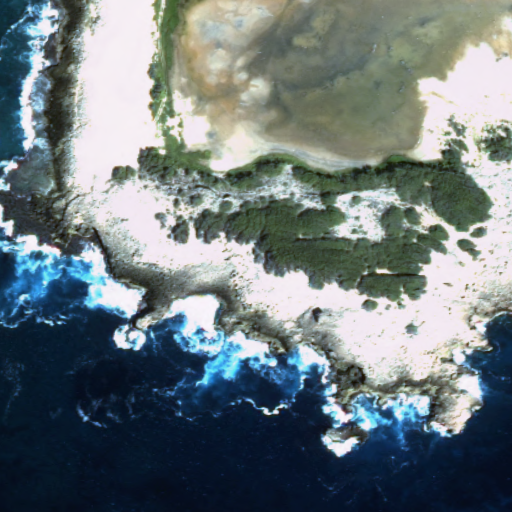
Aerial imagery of mountain in Hawaii named Le‘ahi containing only unknown